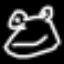
Label: frog